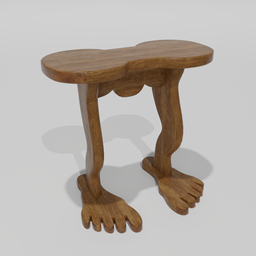
Label: furniture